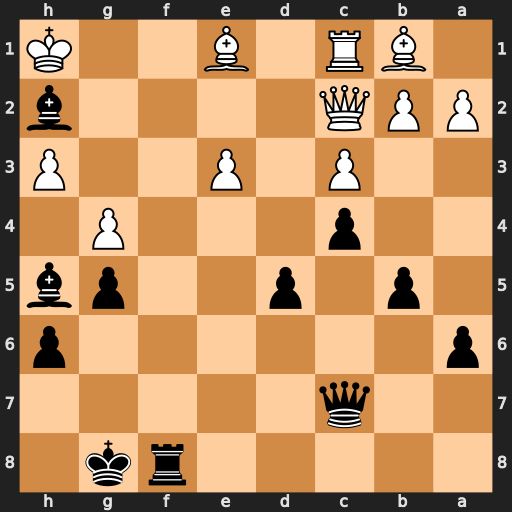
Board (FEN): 5rk1/2q5/p6p/1p1p2pb/2p3P1/2P1P2P/PPQ4b/1BR1B2K
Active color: b
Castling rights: -
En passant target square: -
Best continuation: Rf1+ Kg2 Rg1+